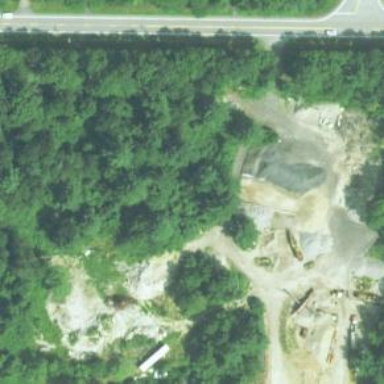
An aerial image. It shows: Quarry area.